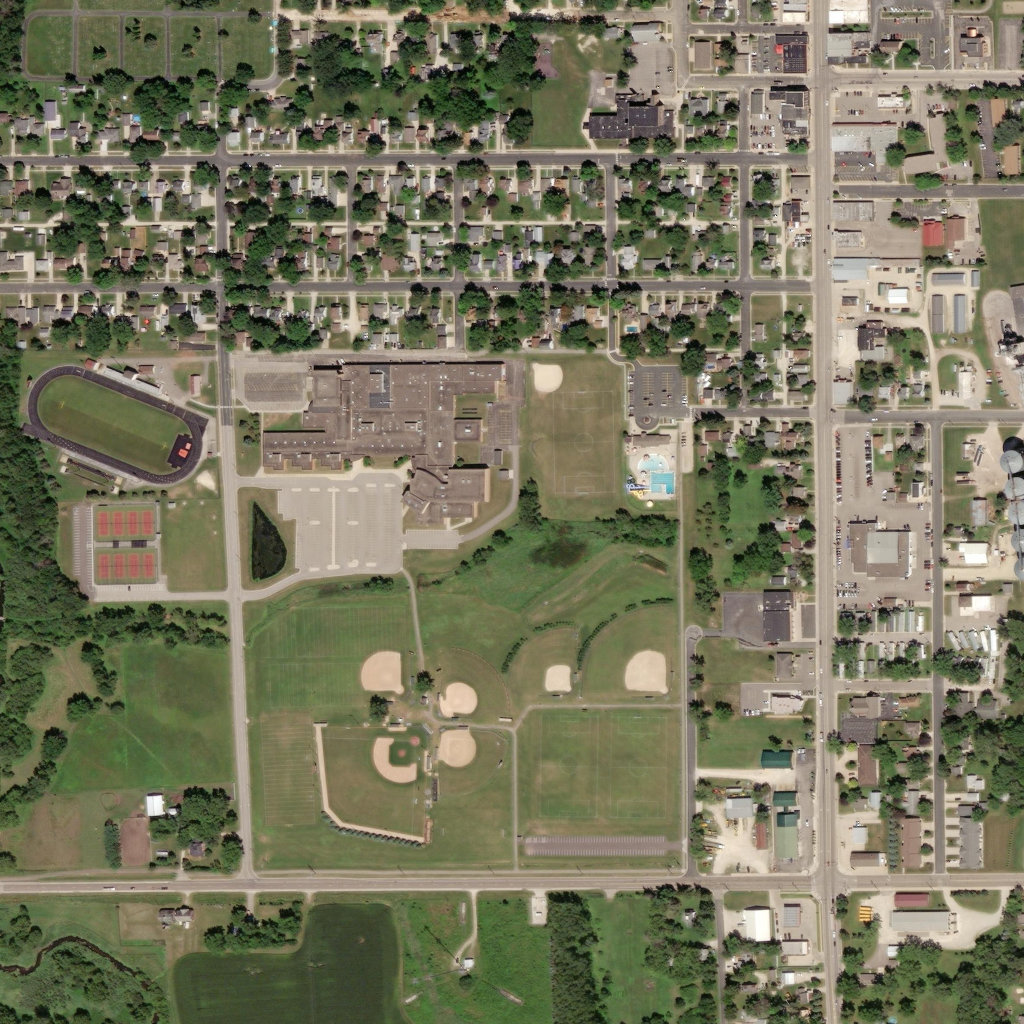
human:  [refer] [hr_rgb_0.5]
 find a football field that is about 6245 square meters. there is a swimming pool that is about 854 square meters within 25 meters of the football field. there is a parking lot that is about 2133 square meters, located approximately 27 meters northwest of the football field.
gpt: <box>[[54, 38, 59, 48, 0]]</box>

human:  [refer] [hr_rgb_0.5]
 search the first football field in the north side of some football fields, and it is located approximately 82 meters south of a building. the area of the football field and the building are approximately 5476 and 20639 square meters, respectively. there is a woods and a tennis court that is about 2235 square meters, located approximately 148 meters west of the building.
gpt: <box>[[28, 59, 39, 64, 0]]</box>

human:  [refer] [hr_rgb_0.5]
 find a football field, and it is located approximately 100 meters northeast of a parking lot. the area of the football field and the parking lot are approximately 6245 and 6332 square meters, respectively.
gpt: <box>[[54, 38, 59, 48, 0]]</box>